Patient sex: F
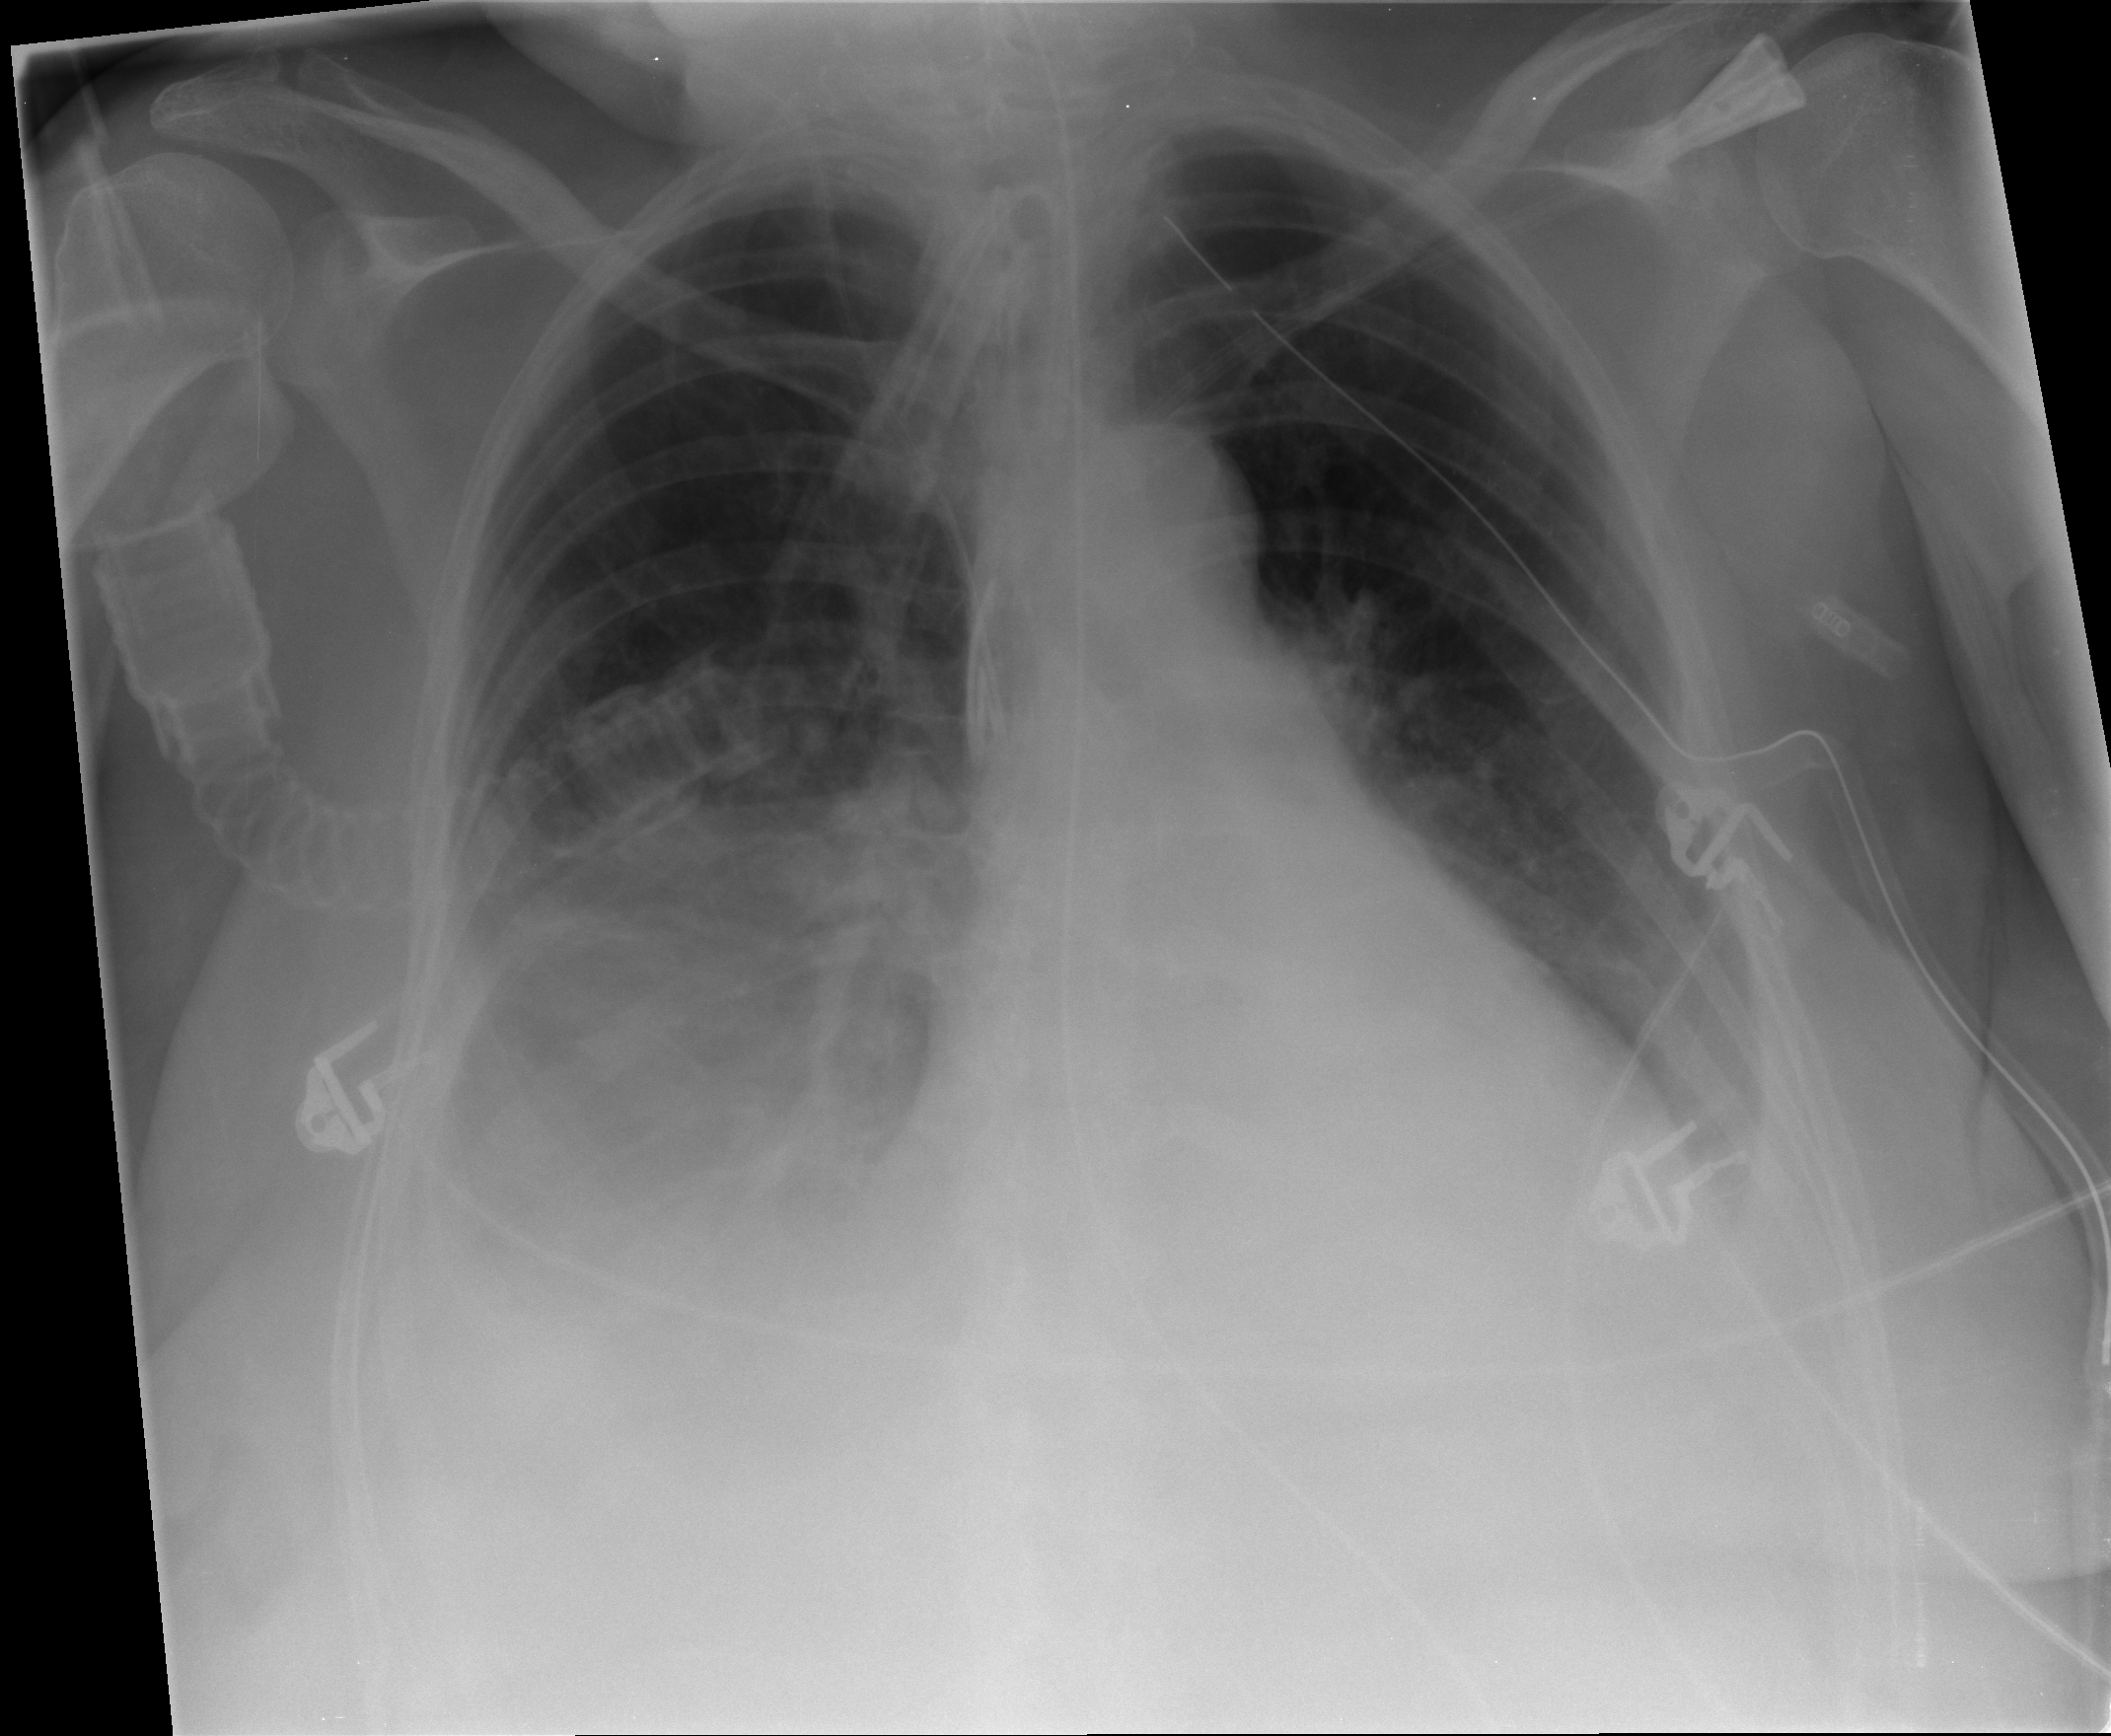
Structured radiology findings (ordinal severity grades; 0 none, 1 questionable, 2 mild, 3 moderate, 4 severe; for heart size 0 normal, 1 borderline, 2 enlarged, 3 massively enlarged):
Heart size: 2
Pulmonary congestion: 2
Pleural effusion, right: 2
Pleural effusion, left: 2
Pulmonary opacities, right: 3
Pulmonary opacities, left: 0
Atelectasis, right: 2
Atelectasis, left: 0